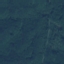
Land use / land cover class: Forest